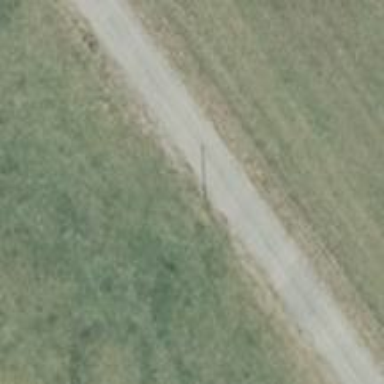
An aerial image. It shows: Power pole.